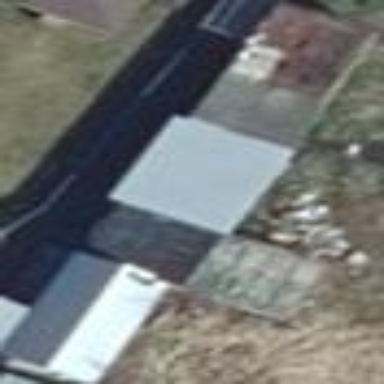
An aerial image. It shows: Manufacturing building.